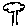
Label: tree